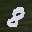
Label: 8